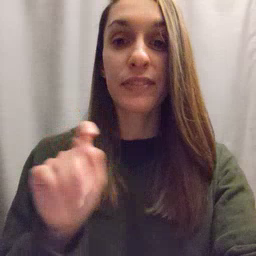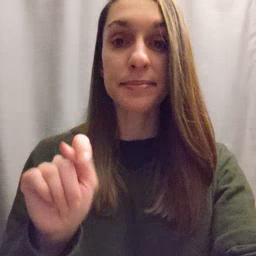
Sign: feet